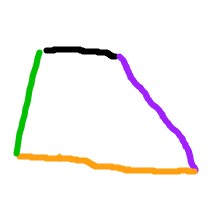
Shape: trapezoid